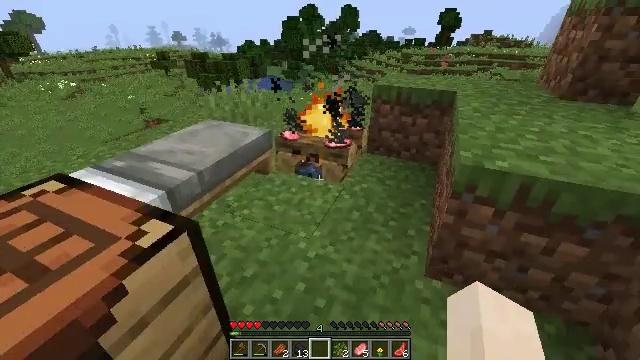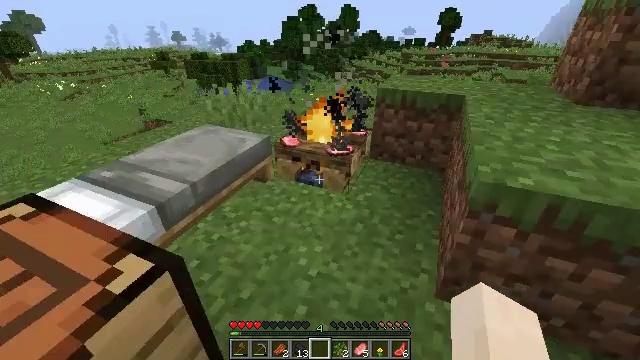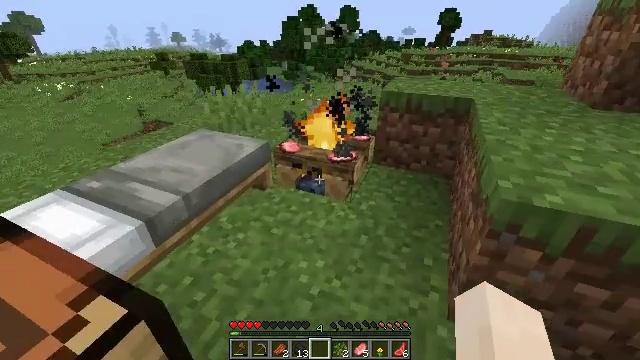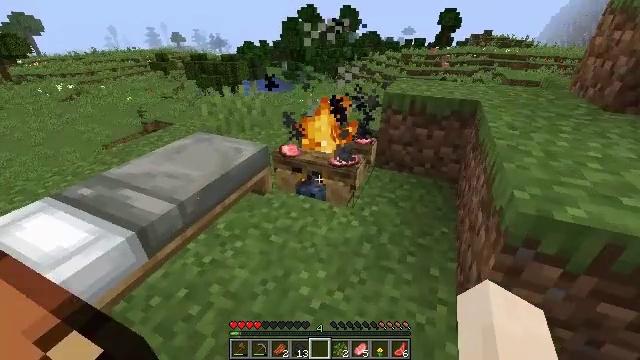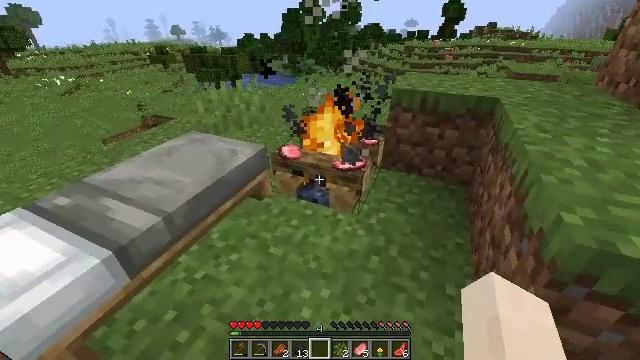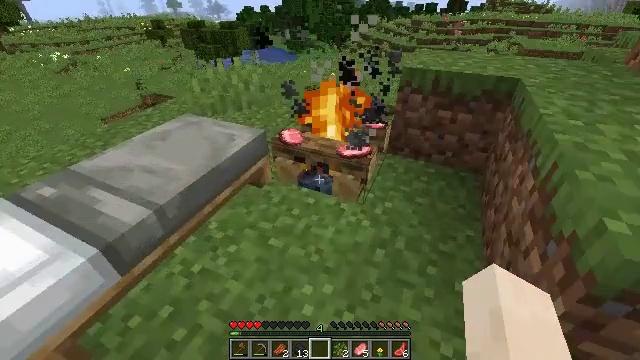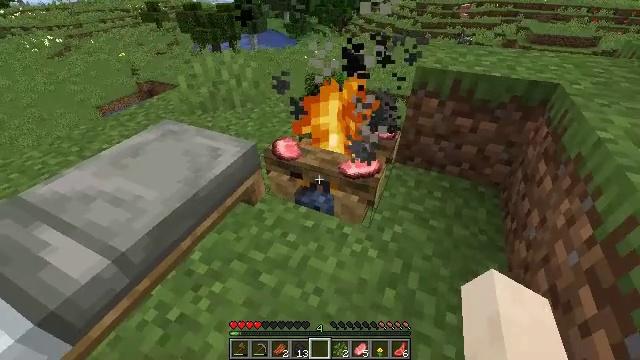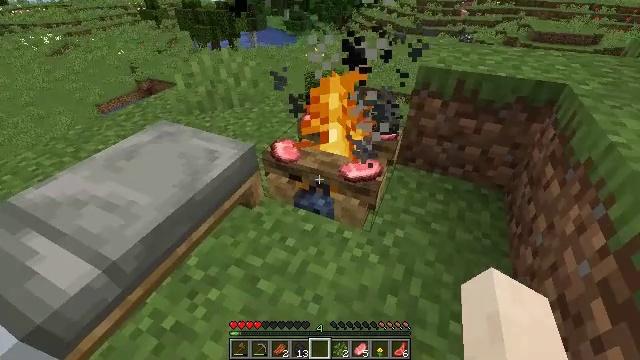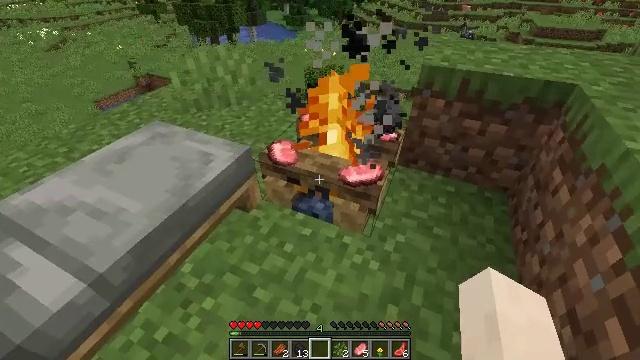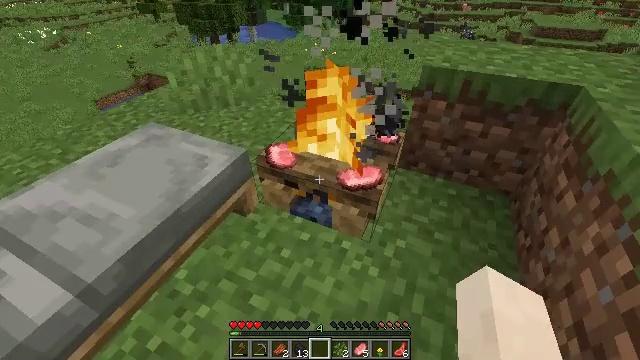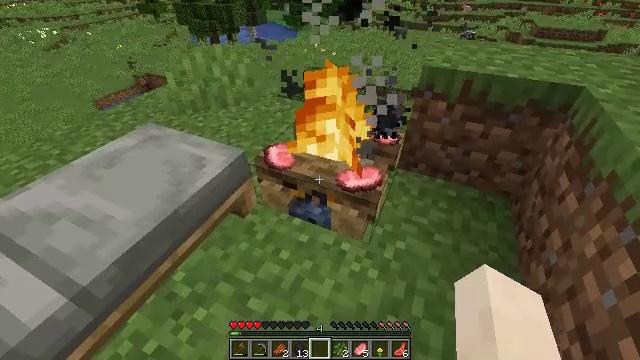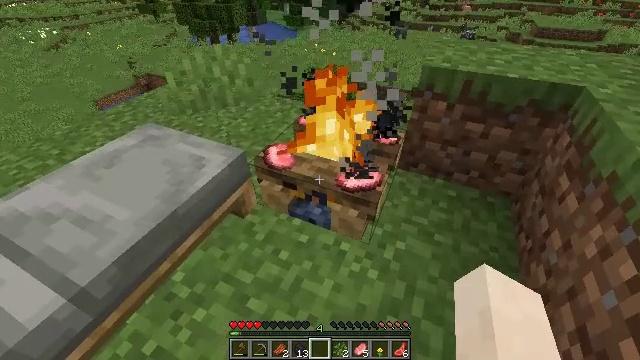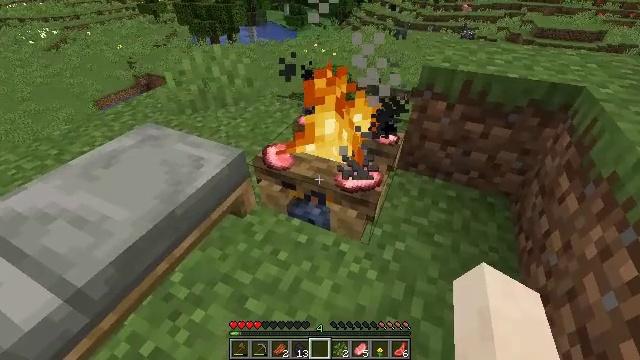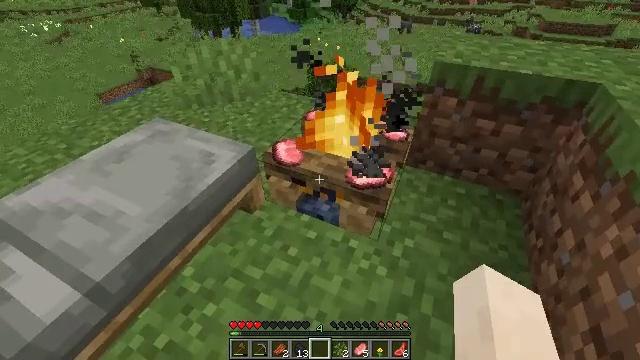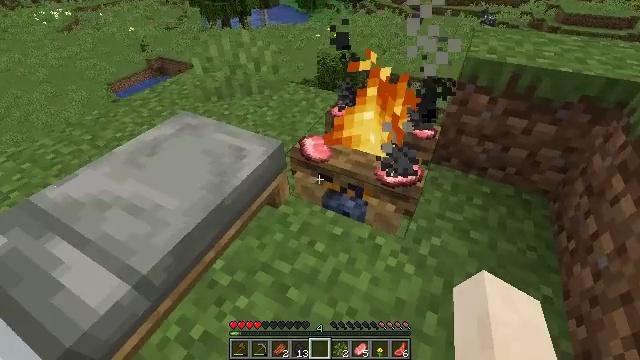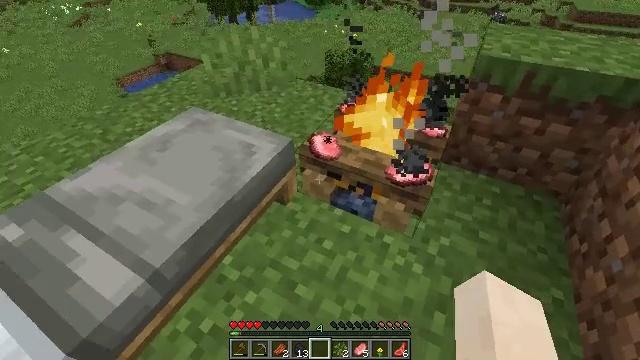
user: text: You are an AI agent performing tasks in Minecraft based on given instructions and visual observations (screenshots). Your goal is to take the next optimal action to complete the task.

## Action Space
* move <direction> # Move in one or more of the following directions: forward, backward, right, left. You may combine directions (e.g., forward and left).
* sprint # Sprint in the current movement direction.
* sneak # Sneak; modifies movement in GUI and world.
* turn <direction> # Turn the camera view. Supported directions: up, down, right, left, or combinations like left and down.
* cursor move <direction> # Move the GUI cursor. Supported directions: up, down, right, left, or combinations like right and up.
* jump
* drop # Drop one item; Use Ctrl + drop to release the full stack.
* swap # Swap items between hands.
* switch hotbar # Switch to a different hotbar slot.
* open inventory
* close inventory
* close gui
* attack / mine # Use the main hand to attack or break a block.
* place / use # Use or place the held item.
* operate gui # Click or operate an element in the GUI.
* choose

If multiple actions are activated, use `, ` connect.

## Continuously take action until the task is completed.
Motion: motion action
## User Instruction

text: Attack the light gray bed to collect it.
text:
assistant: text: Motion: move forward
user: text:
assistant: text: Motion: move forward
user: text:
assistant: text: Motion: move forward
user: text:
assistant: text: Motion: move forward, turn down
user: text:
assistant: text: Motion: move forward, turn down
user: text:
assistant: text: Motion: move forward, turn down
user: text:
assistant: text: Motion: no_op
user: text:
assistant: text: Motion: no_op
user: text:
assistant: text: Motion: no_op
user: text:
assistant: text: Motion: no_op
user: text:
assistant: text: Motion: no_op
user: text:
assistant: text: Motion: no_op
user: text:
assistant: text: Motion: move left, turn down
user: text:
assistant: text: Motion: move left, turn left and down
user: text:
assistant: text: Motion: turn left
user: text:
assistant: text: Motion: turn left
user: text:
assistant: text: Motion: turn left
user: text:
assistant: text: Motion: turn left
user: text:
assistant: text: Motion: turn left
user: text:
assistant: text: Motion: turn left
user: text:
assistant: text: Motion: no_op
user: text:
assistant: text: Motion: no_op
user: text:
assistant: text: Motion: no_op
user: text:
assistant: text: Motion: no_op
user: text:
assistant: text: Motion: no_op
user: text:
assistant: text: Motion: no_op
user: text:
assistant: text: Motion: switch to hotbar 2
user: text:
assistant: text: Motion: switch to hotbar 2
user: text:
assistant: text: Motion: switch to hotbar 2
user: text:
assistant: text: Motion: no_op